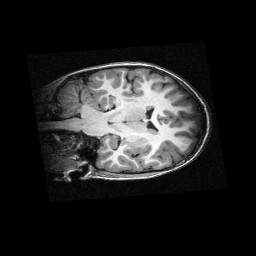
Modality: T1w
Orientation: coronal
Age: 9
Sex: female
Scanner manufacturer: siemens
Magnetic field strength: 3 T
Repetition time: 2.3 s
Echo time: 0.00336 s